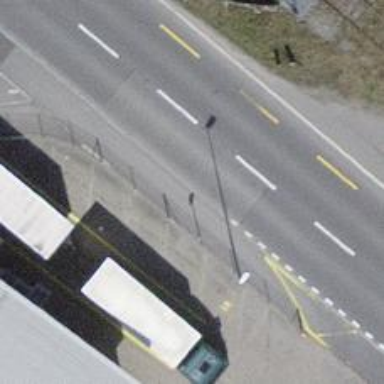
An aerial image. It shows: Kerb serving as barrier.